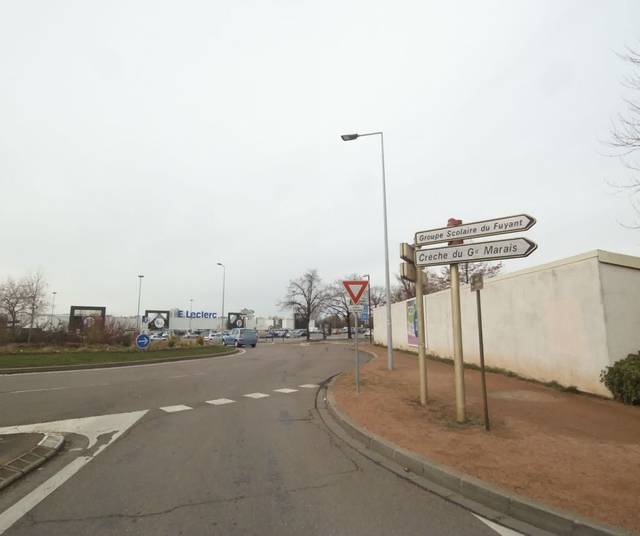
Region: France
Coordinates: 46.044, 4.055